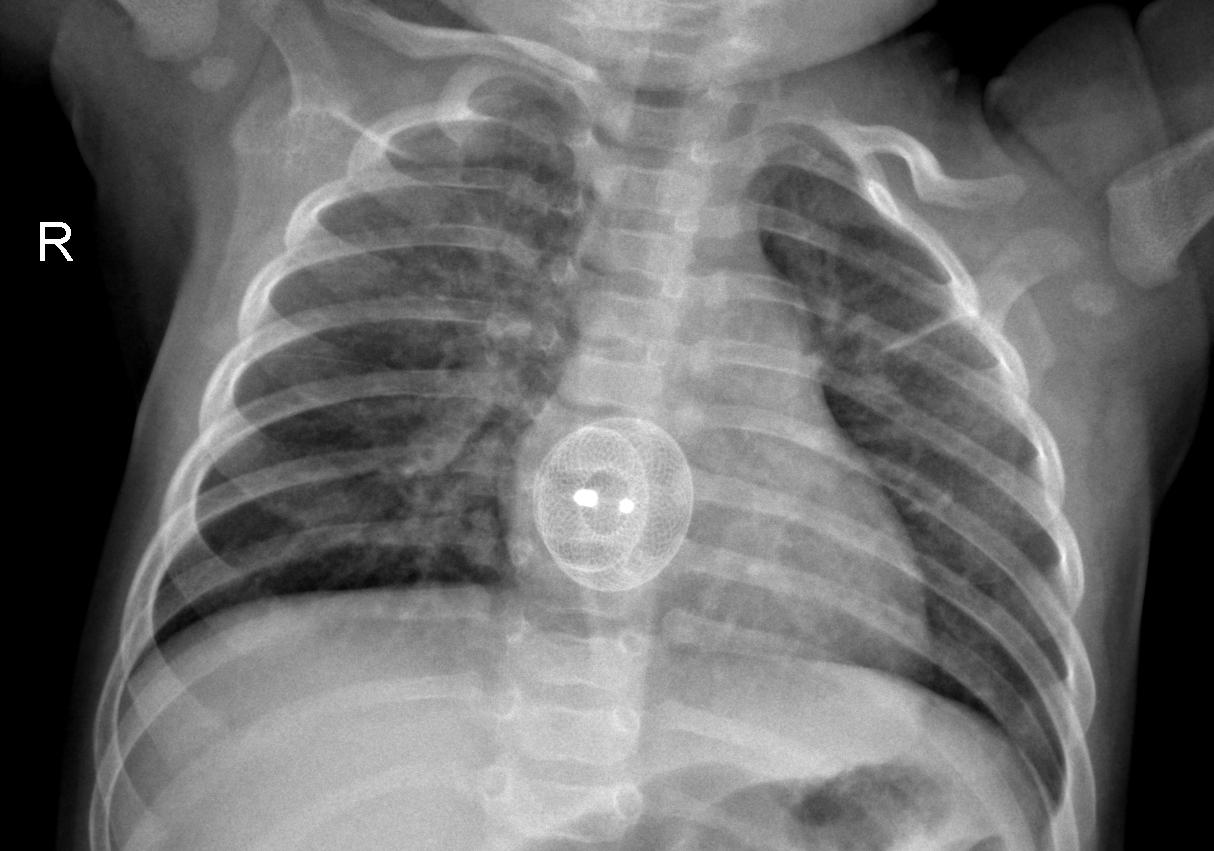
Diagnosis: PNEUMONIA